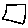
Label: square